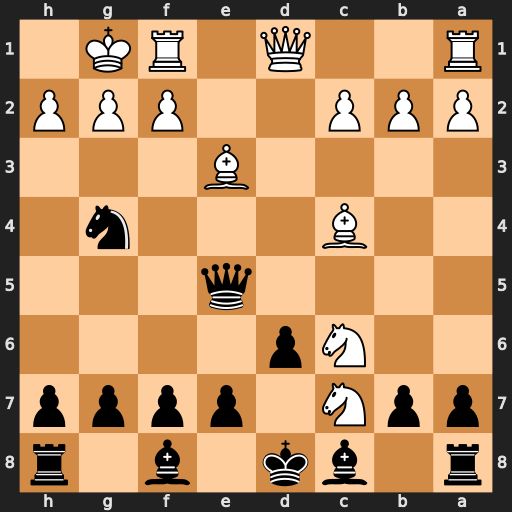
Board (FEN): r1bk1b1r/ppN1pppp/2Np4/4q3/2B3n1/4B3/PPP2PPP/R2Q1RK1
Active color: b
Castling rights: -
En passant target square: -
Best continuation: bxc6 Qxg4 Bxg4